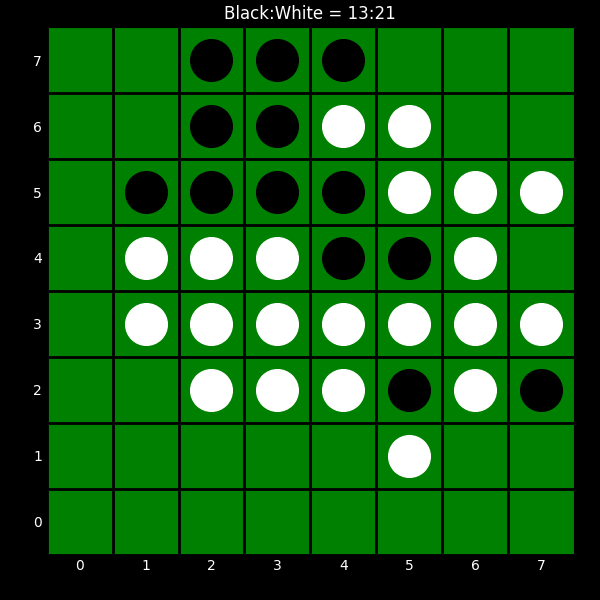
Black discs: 13
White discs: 21